Question: I have a folder inside my project which includes some images, for example: "Cards/1-1.png".
I have an Image element linked with XAML, and I'm trying to set it's 'Source' property programmatically:
'''
BitmapImage bitmap = new BitmapImage();
string filename= "Cards/1-1.png";
bitmap.UriSource = new Uri("/Poker;component/" + filename, UriKind.Relative);
cardImage1.Source= bitmap; // myImage linked with XAML
'''
I try to fill 5 images, and I checked the filenames, they're correct. But the images are still empty (they're inside the StackPanel on the right):
'''
<StackPanel Orientation="Horizontal" DockPanel.Dock="Right"
Background="Green">
<Image Width="80" Height="100" Margin="10" x:Name="cardImage1"/>
<Image Width="80" Height="100" Margin="10" x:Name="cardImage2"/>
<Image Width="80" Height="100" Margin="10" x:Name="cardImage3"/>
<Image Width="80" Height="100" Margin="10" x:Name="cardImage4"/>
<Image Width="80" Height="100" Margin="10" x:Name="cardImage5"/>
</StackPanel>
'''

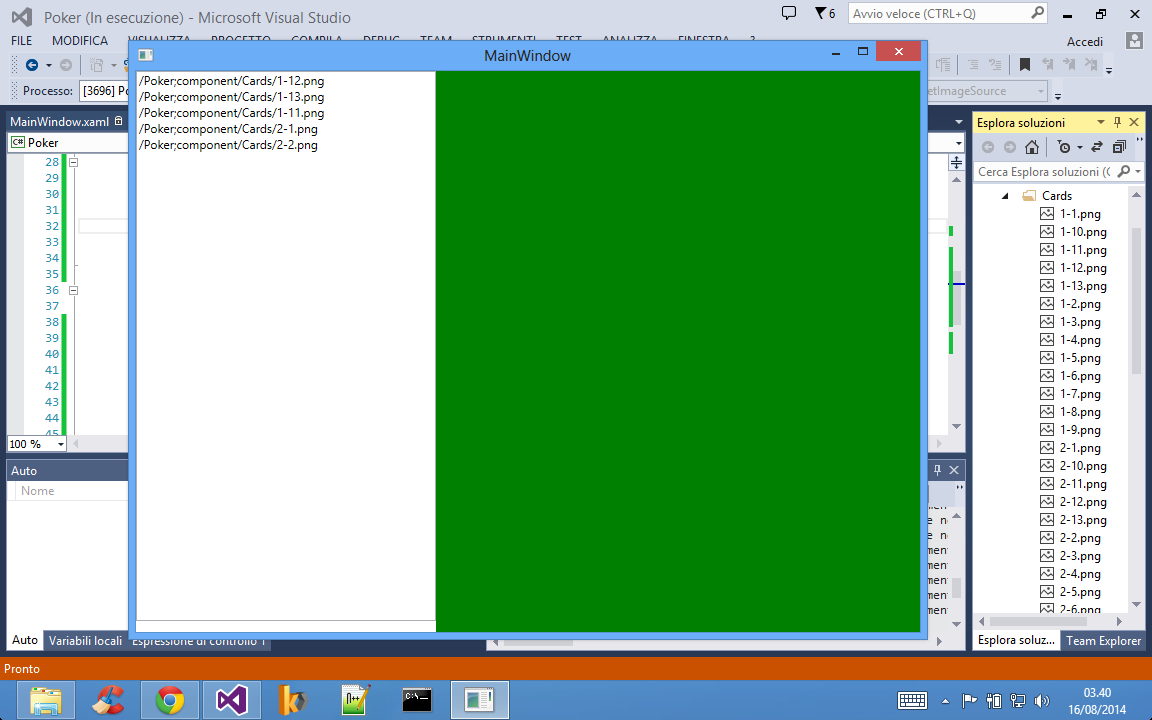
Answer: <URL>'.
Quote from :
> BitmapImage implements the ISupportInitialize interface to optimize
initialization on multiple properties. Property changes can only occur
during object initialization. Call BeginInit to signal that
initialization has begun and EndInit to signal that initialization has
completed. After initialization, property changes are ignored.BitmapImage objects created using the BitmapImage constructor are
automatically initialized and property changes are ignored.
So, change your code to wrap property initialization like this:
'''
BitmapImage bitmap = new BitmapImage();
string filename= "Cards/1-1.png";
bitmap.BeginInit();
bitmap.UriSource = new Uri("/Poker;component/" + filename, UriKind.Relative);
bitmap.EndInit();
cardImage1.Source= bitmap; // myImage linked with XAML
'''
OR
Initialize all relevant properties at time of initialization by passing Uri in constructor like this:
'''
string filename= "Cards/1-1.png";
BitmapImage bitmap = new BitmapImage(new Uri("/Poker;component/" + filename,
UriKind.Relative));
'''